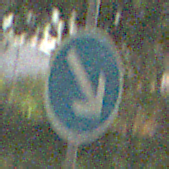
Verkehrszeichen: VorgeschriebeneVorbeifahrtRechts
Umgebung: Outdoor, Nature
Tageszeit: Night
Wetter: Clear
Licht: Natural
Jahreszeit: NotSpecified
Kontrast: HighContrast